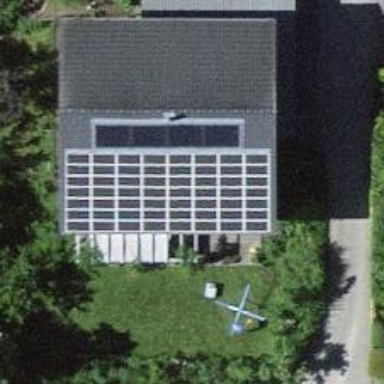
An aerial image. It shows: Solar power generator using photovoltaic method with solar photovoltaic panel types.